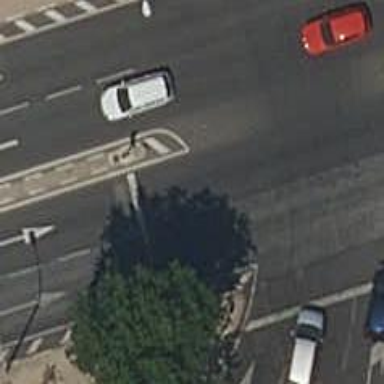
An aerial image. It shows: Road with traffic signals.